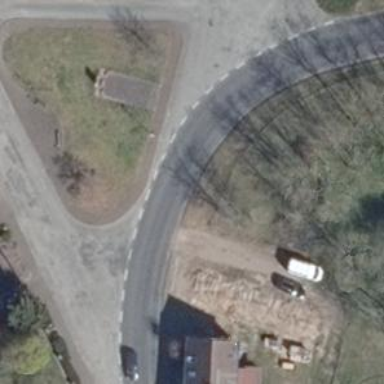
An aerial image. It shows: Tertiary road with asphalt surface.